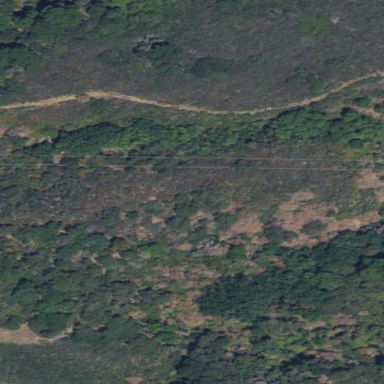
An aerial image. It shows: Area covered in scrub vegetation.